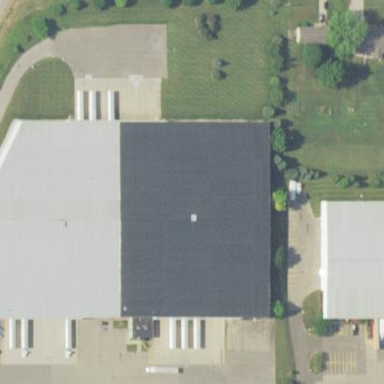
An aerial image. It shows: Warehouse.